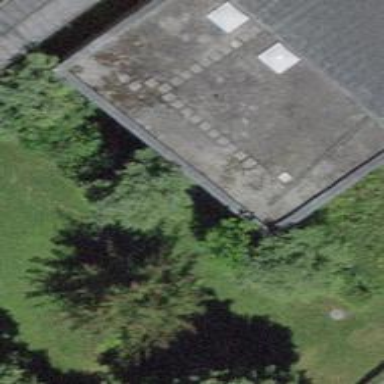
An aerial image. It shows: School building.